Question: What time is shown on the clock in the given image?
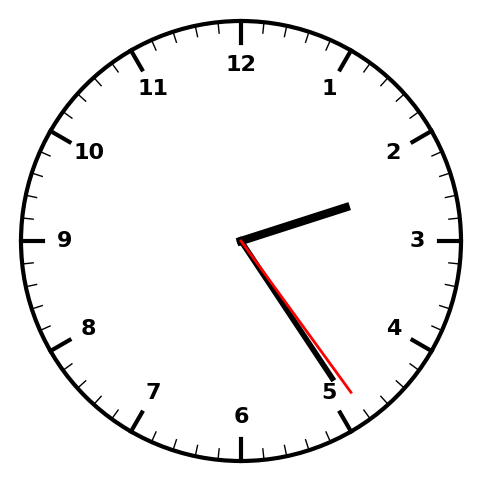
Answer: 02:24:24